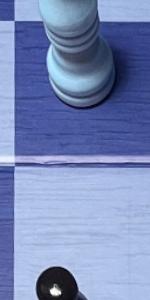
Label: Empty